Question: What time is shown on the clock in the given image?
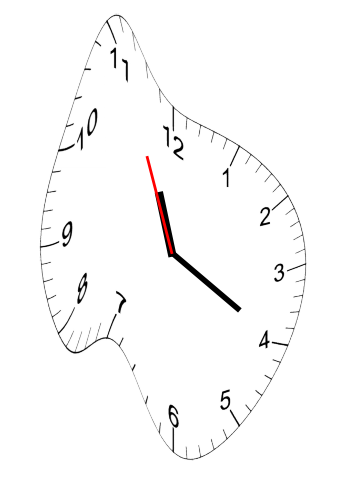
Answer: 11:19:56